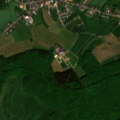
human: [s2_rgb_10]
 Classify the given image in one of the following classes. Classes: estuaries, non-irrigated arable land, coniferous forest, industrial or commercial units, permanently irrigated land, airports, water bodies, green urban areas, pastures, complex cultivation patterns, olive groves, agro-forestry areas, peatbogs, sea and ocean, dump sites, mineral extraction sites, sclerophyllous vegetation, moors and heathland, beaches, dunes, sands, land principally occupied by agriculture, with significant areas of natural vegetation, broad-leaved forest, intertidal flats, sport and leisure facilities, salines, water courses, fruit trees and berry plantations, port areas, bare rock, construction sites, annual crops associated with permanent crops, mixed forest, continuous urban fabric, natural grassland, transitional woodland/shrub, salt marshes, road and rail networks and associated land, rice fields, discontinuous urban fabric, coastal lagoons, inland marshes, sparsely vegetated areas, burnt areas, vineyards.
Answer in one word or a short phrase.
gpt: discontinuous urban fabric, pastures, broad-leaved forest